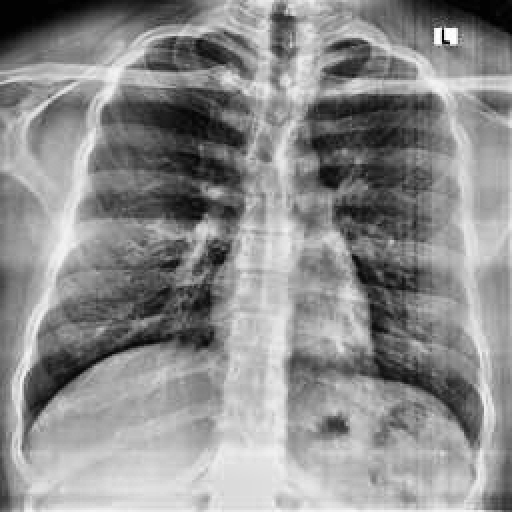
Finding: NORMAL